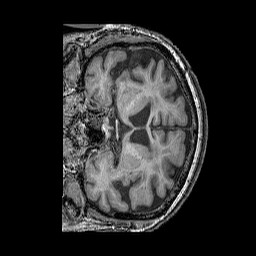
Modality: T1w
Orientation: coronal
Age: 66
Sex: female
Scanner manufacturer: siemens
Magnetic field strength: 3 T
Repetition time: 2.25 s
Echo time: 0.00411 s